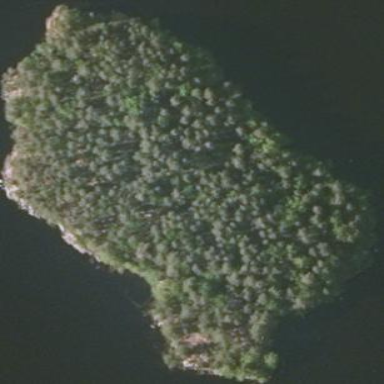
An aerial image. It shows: Island with woodland that serves as nature reserve.